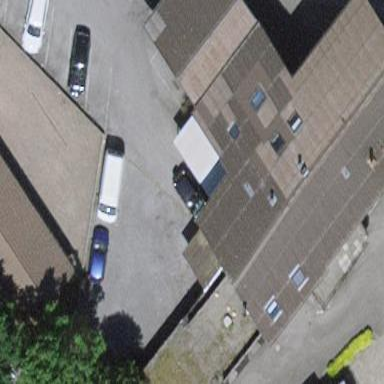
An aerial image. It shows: Commercial building.